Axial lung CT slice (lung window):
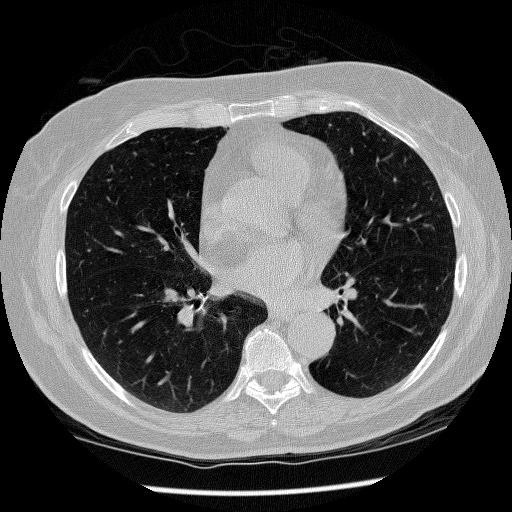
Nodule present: yes
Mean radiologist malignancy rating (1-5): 2.5